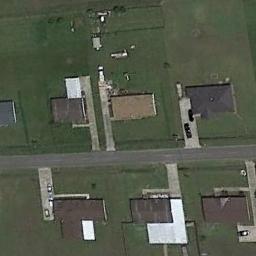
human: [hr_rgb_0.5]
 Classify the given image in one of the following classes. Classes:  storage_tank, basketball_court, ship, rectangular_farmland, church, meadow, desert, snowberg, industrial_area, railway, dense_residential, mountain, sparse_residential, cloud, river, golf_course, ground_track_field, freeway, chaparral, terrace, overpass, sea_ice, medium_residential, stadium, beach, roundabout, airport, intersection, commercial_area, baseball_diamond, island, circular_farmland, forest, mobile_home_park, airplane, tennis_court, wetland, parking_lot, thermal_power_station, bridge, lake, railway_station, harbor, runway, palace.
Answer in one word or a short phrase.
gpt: medium_residential